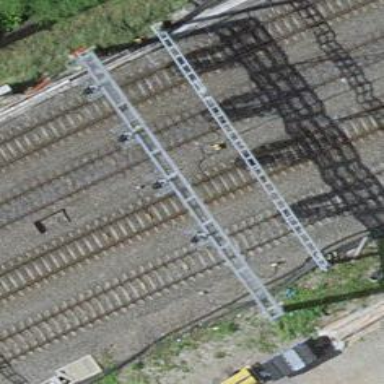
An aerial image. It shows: Railway signal.